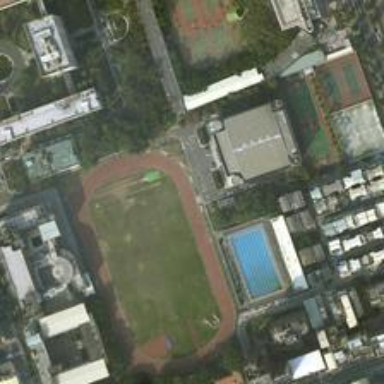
Soccer fields, tennis courts, basketball courts and swimming pools are scattered here and there are many high residential buildings around them .